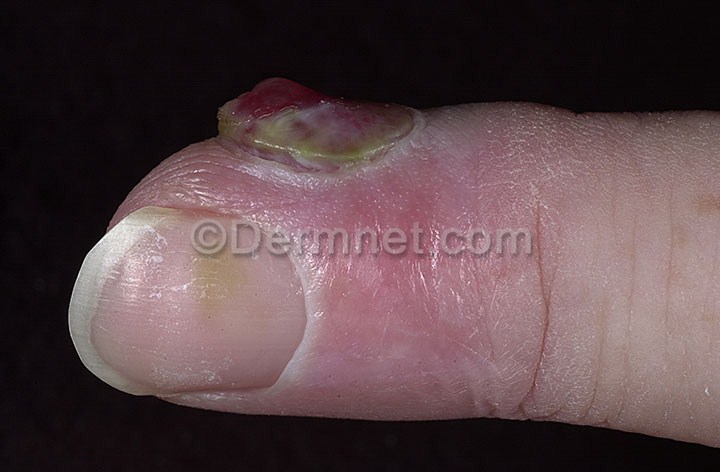
Disease: Vascular Tumors